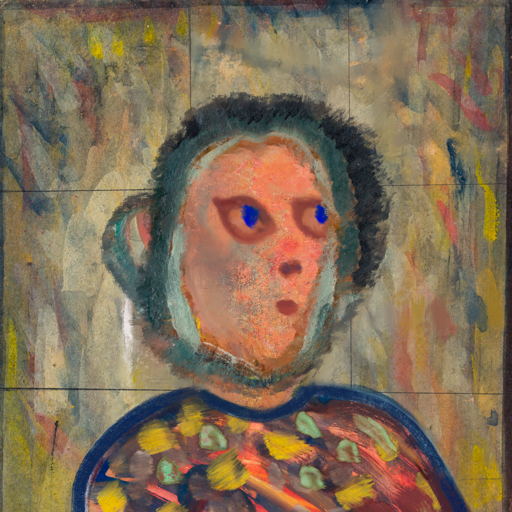
Background: GypsyMother, Head And Neck Side: Irani, Face Side: Mother_And_Son_Mother, Bust: Mother_And_Son_Mother, Hair Side: Boggyland, Head Accessory: Blank, Second Necklace: Blank, Necklace: Blank, Baby: Blank